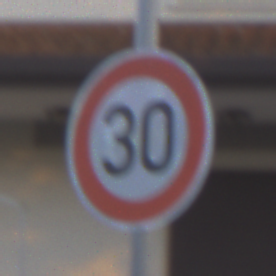
Verkehrszeichen: Geschwindigkeit30
Umgebung: Outdoor, Urban
Tageszeit: SunriseSunset
Wetter: Clear
Licht: Natural
Jahreszeit: NotSpecified
Kontrast: LowContrast